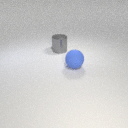
large gray metal cylinder behind large blue rubber sphere